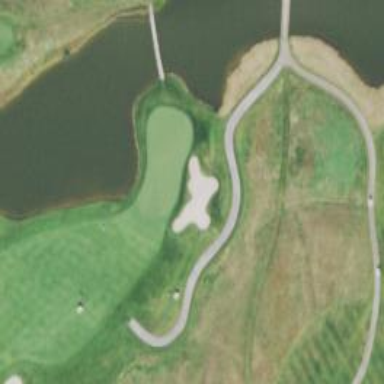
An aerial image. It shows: Footway that resembles golf path.